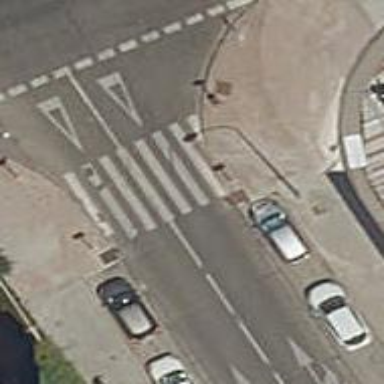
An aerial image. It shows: Pedestrian crossing with zebra markings on footway.